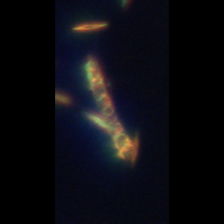
Taxon: Diatom_aggregate
Group: Diatoms